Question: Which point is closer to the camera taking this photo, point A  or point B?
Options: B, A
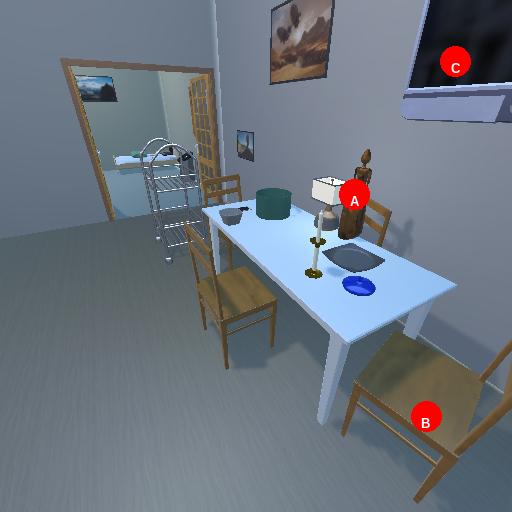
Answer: B